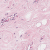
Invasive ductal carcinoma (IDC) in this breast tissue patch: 0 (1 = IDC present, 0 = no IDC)